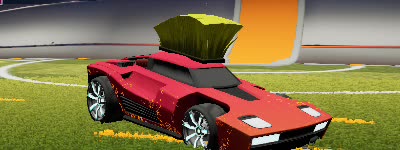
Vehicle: breakout